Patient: sex M, age 23
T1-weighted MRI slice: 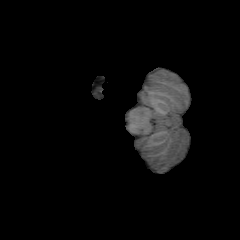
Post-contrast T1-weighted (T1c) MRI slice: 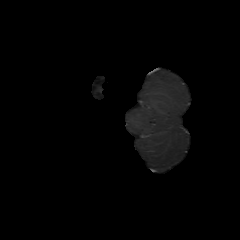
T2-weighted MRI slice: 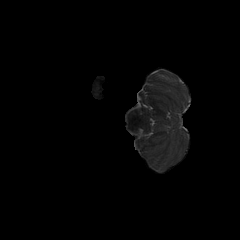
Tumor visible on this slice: no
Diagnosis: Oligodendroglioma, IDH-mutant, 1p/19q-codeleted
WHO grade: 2